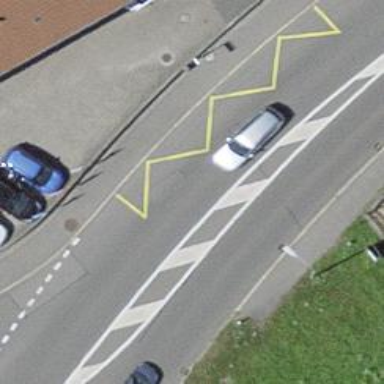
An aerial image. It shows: Public transport stop position.